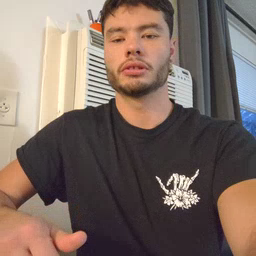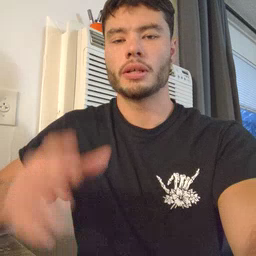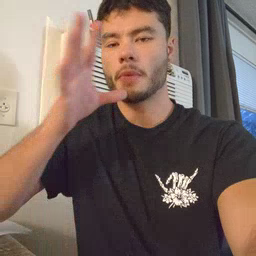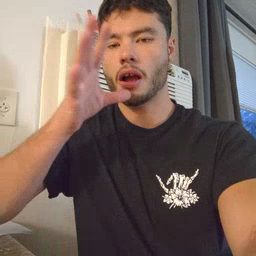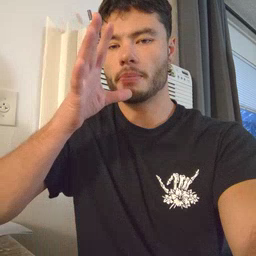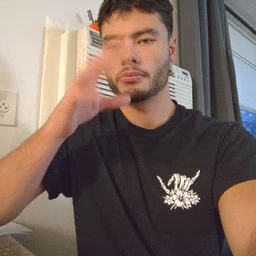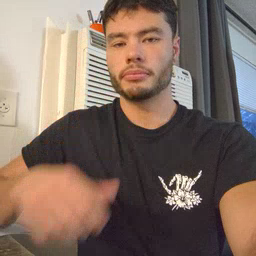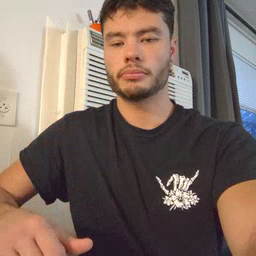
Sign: mom